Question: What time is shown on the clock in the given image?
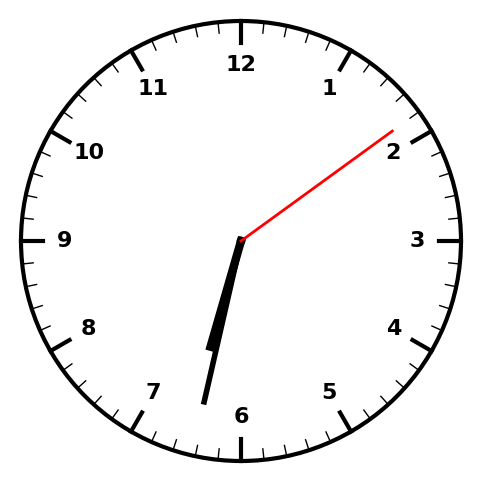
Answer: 06:32:09